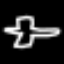
Label: airplane